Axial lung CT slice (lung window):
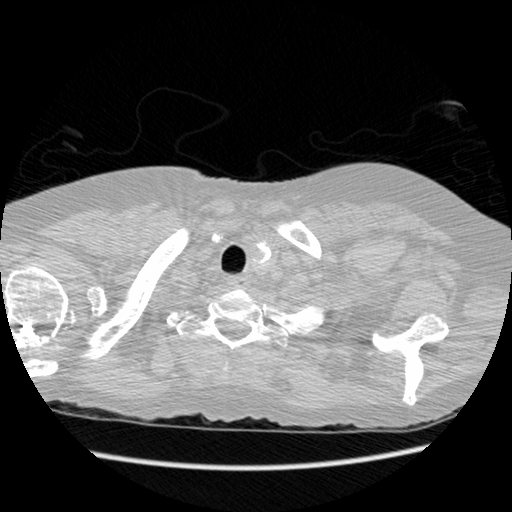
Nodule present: no